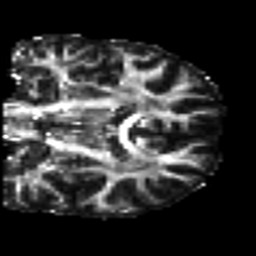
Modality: FA
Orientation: coronal
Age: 25
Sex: male
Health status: ill
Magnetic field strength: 3 T
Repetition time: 9 s
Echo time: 0.093 s